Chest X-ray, AP view. Patient: 33 years old, sex M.
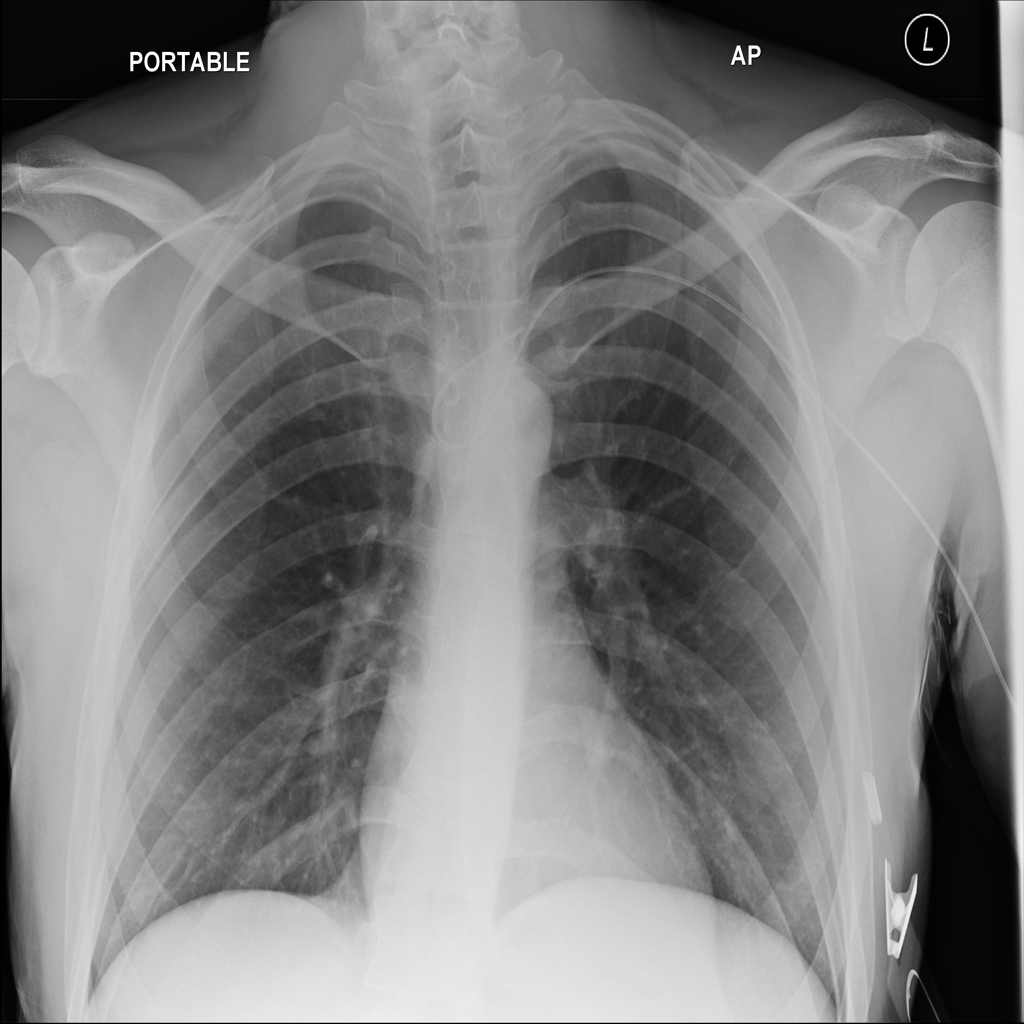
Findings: No Finding